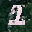
Label: 2